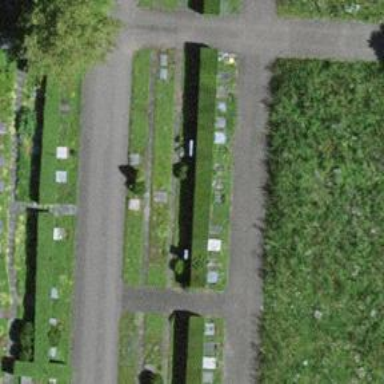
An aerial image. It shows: Grave yard.